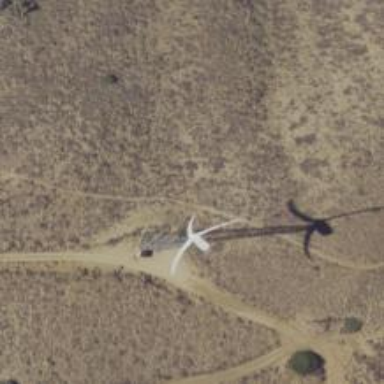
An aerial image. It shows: Wind turbine power generator.